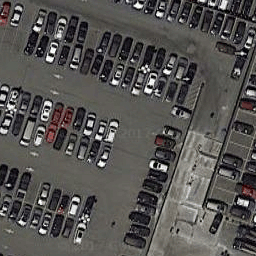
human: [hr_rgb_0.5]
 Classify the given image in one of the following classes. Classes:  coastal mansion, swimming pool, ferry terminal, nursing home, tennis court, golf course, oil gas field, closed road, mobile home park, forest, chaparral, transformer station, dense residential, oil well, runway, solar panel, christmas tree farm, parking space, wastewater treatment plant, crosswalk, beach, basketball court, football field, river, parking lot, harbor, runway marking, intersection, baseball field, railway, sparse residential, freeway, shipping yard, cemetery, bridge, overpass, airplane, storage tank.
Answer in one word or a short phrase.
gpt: parking lot